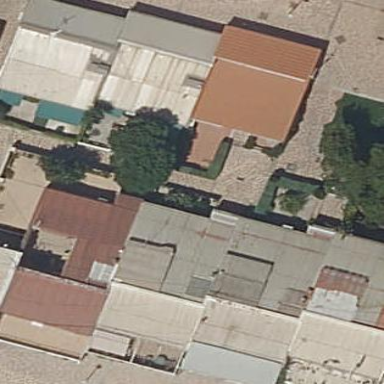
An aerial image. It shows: Terrace building.